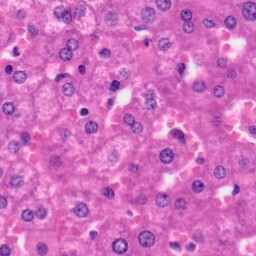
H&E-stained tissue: Liver